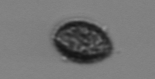
Label: Pseudochattonella_farcimen